Interaction volume radius: 5 \u00c5
Interaction volume height: 40 \u00c5
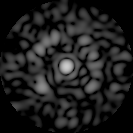
Disorder parameter: 0.7811